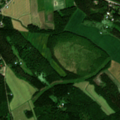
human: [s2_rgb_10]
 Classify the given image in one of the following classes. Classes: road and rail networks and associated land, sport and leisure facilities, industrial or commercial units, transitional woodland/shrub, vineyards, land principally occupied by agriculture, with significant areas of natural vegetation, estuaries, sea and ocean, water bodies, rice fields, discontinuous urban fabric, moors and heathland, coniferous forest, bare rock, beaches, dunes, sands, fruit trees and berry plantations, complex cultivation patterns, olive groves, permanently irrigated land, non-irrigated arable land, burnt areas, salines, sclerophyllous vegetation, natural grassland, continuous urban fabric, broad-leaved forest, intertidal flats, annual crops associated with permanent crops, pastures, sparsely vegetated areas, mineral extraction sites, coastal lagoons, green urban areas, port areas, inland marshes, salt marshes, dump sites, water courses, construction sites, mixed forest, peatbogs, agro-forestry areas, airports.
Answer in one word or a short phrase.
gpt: discontinuous urban fabric, land principally occupied by agriculture, with significant areas of natural vegetation, coniferous forest, mixed forest